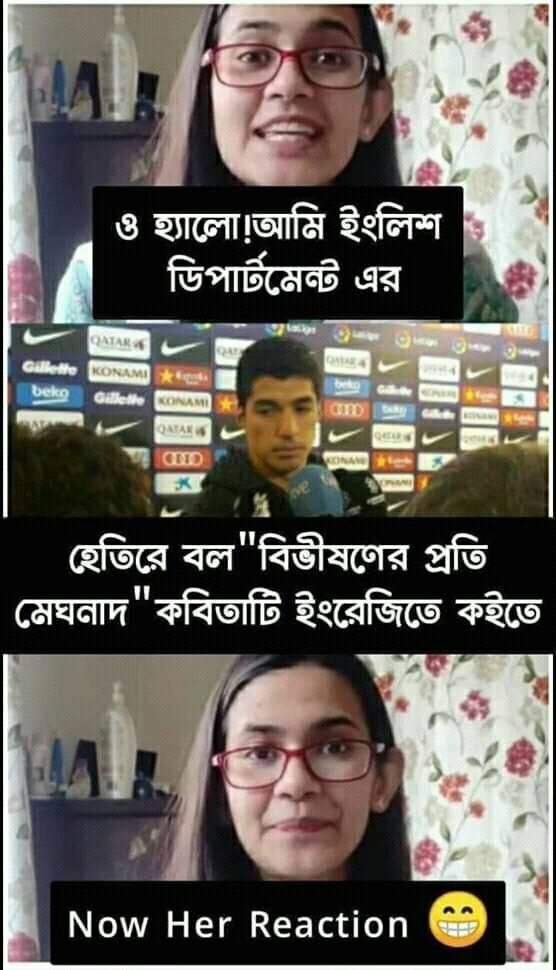
Caption: ও হ্যালো ! আমি ইংলিশ ডিপার্টমেন্ট এওর      হেতিরে বল "বিভীষণের প্রতি মেঘনাদ" কবিতাটি ইংরেজিতে কইতে      Now her Reaction
Label: hate